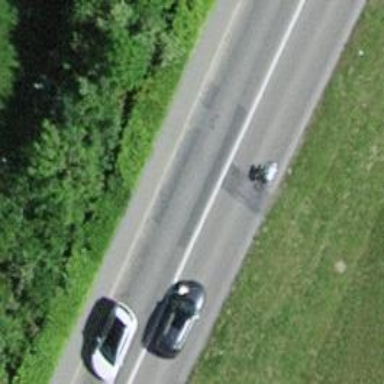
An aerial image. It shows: Primary highway with asphalt surface. There is sidewalk on the left.